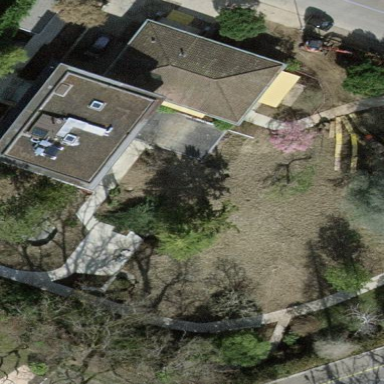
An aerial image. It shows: Garden enclosed by fence.